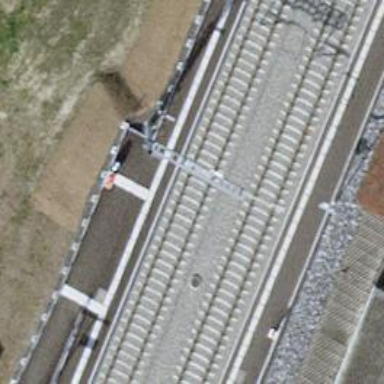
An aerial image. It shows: Platform for public transport at railway station.